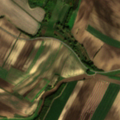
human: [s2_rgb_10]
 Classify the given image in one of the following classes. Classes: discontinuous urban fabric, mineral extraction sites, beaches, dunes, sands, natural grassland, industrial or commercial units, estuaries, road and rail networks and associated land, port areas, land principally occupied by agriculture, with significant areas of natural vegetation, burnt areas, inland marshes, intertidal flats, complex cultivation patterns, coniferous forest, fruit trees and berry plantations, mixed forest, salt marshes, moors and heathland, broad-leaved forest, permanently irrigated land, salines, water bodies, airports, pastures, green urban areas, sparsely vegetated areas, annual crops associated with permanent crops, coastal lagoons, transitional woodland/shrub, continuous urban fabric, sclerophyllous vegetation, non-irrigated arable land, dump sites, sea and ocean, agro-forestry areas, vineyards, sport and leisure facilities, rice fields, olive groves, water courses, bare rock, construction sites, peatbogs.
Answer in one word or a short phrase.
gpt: non-irrigated arable land, vineyards, land principally occupied by agriculture, with significant areas of natural vegetation